Question: What is the result of this measurement?
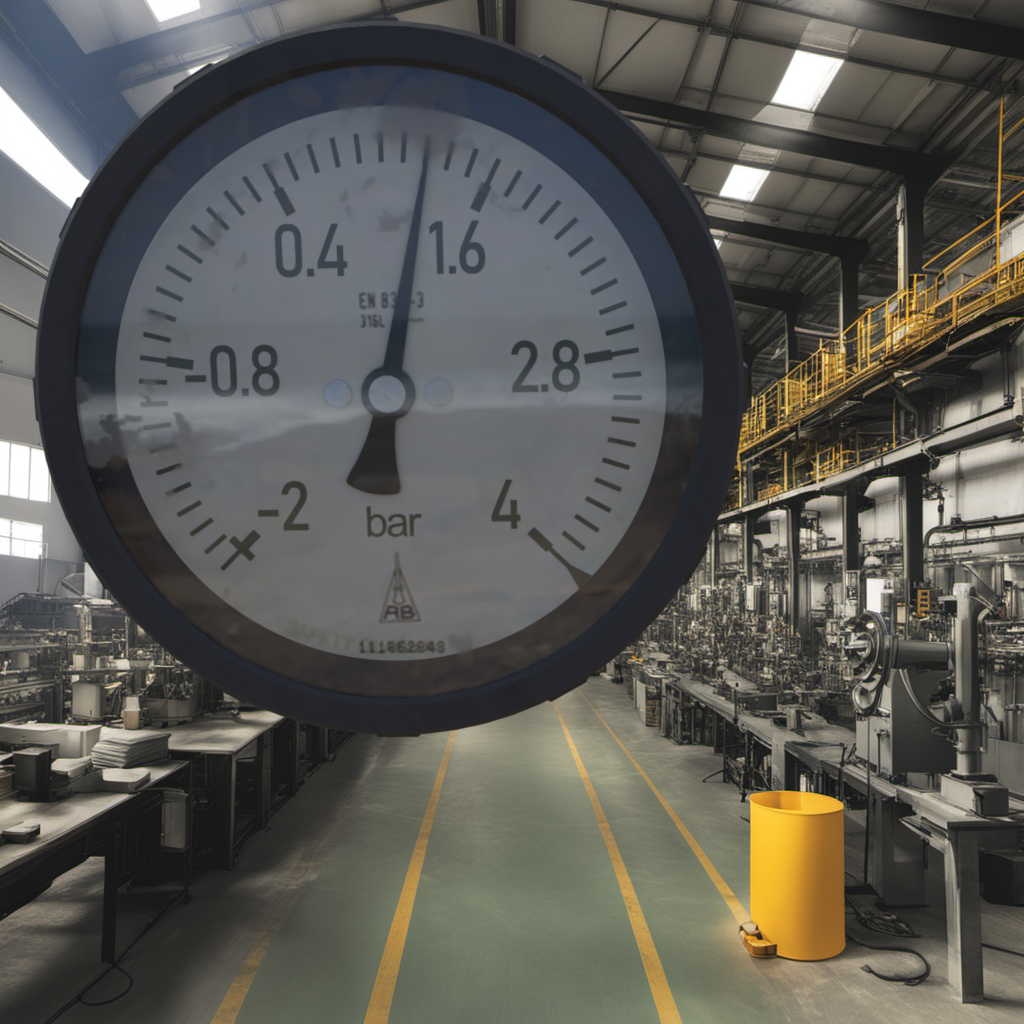
Answer: The result is 1.25
Question: What is the value range of the measurement in the image?
Answer: The range is from -2 to 4
Question: What is the minimum and maximum value range of this measurement?
Answer: The minimum value is -2 and the maximum value is 4